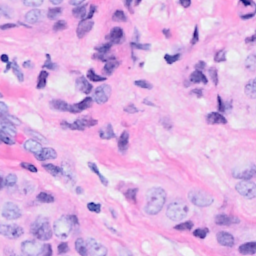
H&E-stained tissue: Breast